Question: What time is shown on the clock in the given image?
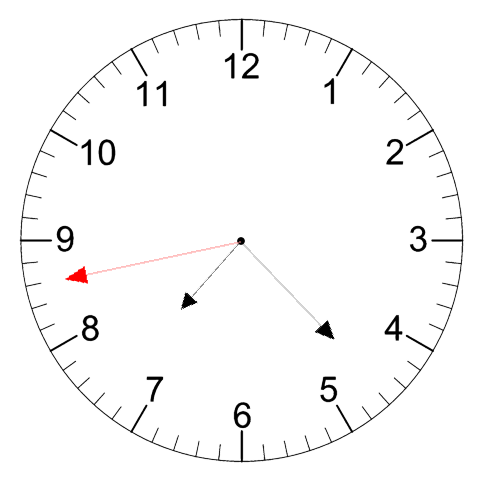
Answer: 07:22:43